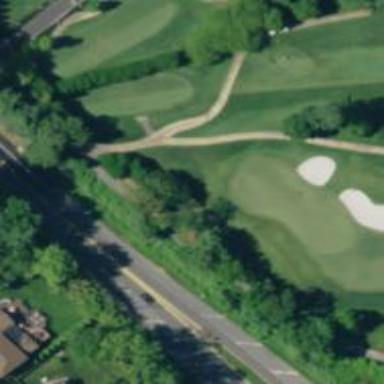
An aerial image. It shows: Path for golf carts.